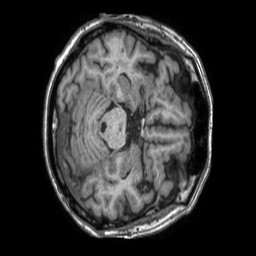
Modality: T1w
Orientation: axial
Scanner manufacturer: philips
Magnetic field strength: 1.5 T
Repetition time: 0.007256 s
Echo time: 0.00329 s